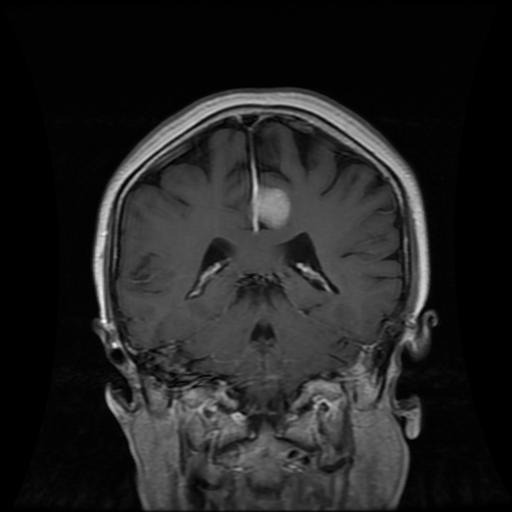
Label: meningioma